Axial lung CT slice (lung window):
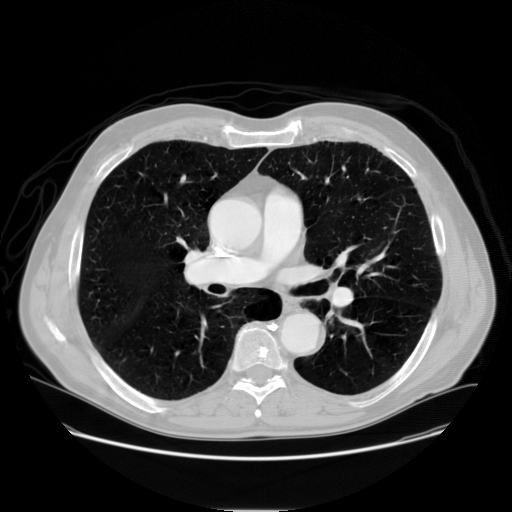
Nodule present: no